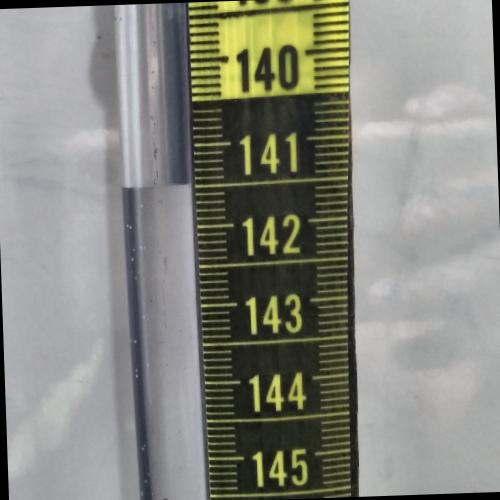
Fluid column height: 141.5 cm